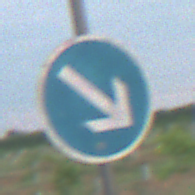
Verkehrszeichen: VorgeschriebeneVorbeifahrtRechts
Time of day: SunriseSunset
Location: Outdoor (Nature)
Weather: PartlyCloudy
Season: NotSpecified
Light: Natural